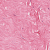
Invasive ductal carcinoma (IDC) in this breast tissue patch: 0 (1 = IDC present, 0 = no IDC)